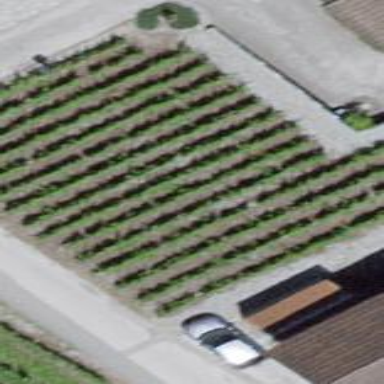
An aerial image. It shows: Beautiful vineyard in the countryside.